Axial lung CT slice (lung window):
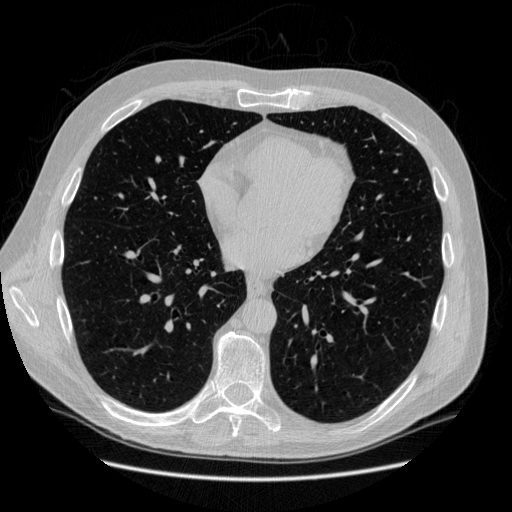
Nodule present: no